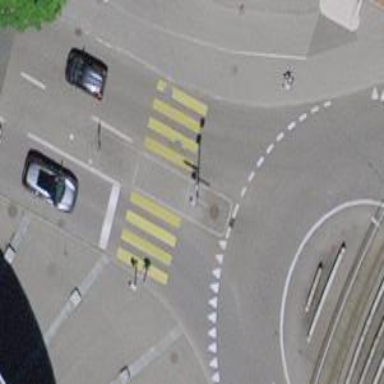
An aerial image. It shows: Kerb barrier.